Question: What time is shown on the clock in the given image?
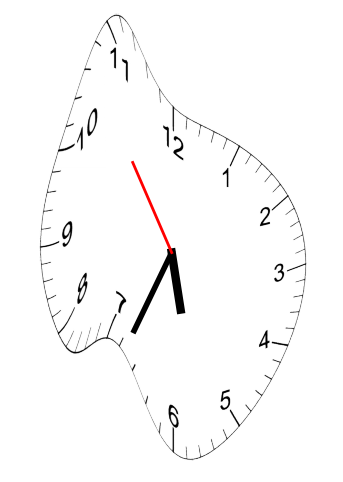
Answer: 05:33:54